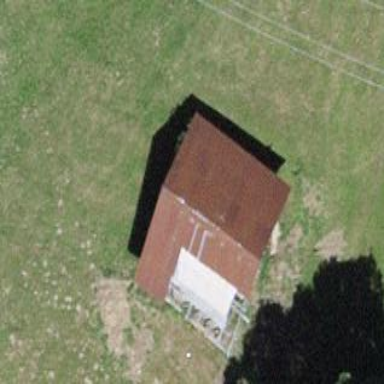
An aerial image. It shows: Barn.